Question: I was looking for the best way to do a layout like this one:

The four buttons at the bottom should occupy much space as possible, but each must have the same size as the others.
I tried with TableLayout and with some LinearLayout grafted together, but I can't get the result I want.
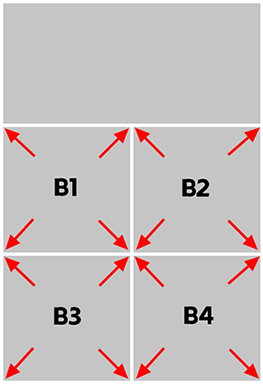
Answer: Code:
'''
<RelativeLayout xmlns:android="http://schemas.android.com/apk/res/android"
xmlns:tools="http://schemas.android.com/tools"
android:layout_width="match_parent"
android:layout_height="match_parent" >
<LinearLayout
android:layout_width="match_parent"
android:layout_height="match_parent"
android:layout_alignParentBottom="true"
android:layout_centerHorizontal="true"
android:orientation="vertical" >
<LinearLayout
android:layout_width="match_parent"
android:layout_height="0dp"
android:layout_weight="1"
android:orientation="vertical" >
</LinearLayout>
<LinearLayout
android:layout_width="match_parent"
android:layout_height="0dp"
android:layout_weight="1"
android:orientation="horizontal" >
<Button
android:id="@+id/button1"
android:layout_width="0dp"
android:layout_height="match_parent"
android:layout_weight="1"
android:text="Button" />
<Button
android:id="@+id/button2"
android:layout_width="0dp"
android:layout_height="match_parent"
android:layout_weight="1"
android:text="Button" />
</LinearLayout>
<LinearLayout
android:layout_width="match_parent"
android:layout_height="0dp"
android:layout_weight="1"
android:orientation="horizontal" >
<Button
android:id="@+id/button3"
android:layout_width="0dp"
android:layout_height="match_parent"
android:layout_weight="1"
android:text="Button" />
<Button
android:id="@+id/button4"
android:layout_width="0dp"
android:layout_height="match_parent"
android:layout_weight="1"
android:text="Button" />
</LinearLayout>
</LinearLayout>
'''